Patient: sex M, age 72
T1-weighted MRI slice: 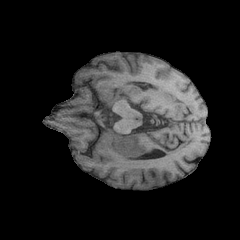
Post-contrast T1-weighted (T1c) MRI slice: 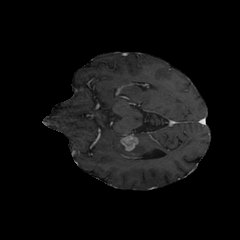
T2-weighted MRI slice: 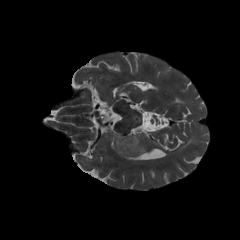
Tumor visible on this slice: yes
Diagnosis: Glioblastoma, IDH-wildtype
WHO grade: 4